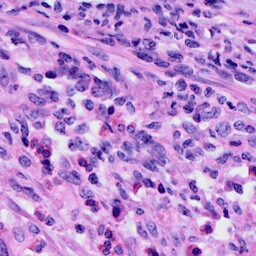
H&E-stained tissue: Cervix